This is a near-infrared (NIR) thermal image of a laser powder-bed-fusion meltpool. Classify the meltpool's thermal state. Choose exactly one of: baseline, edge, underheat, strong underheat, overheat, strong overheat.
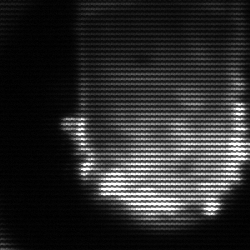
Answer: baseline